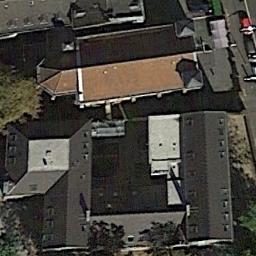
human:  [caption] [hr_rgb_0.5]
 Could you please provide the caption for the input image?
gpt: A church with a brown and gray roof .

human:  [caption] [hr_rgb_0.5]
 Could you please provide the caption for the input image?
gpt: This is a church with a spherical roof in the middle .

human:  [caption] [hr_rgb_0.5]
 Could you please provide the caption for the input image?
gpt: There is a church next to some buildings with a road passed by .

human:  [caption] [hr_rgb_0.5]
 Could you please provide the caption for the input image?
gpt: The church with three towers of different sizes and the rest of the church has an orange sloping roof .

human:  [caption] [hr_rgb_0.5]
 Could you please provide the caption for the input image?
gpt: A church with a brown roof is surrounded by some buildings with gray roofs .